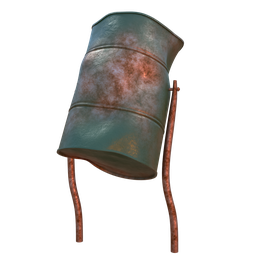
Label: tools